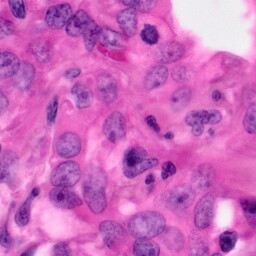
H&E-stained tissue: Pancreatic